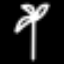
Label: palm tree